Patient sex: M
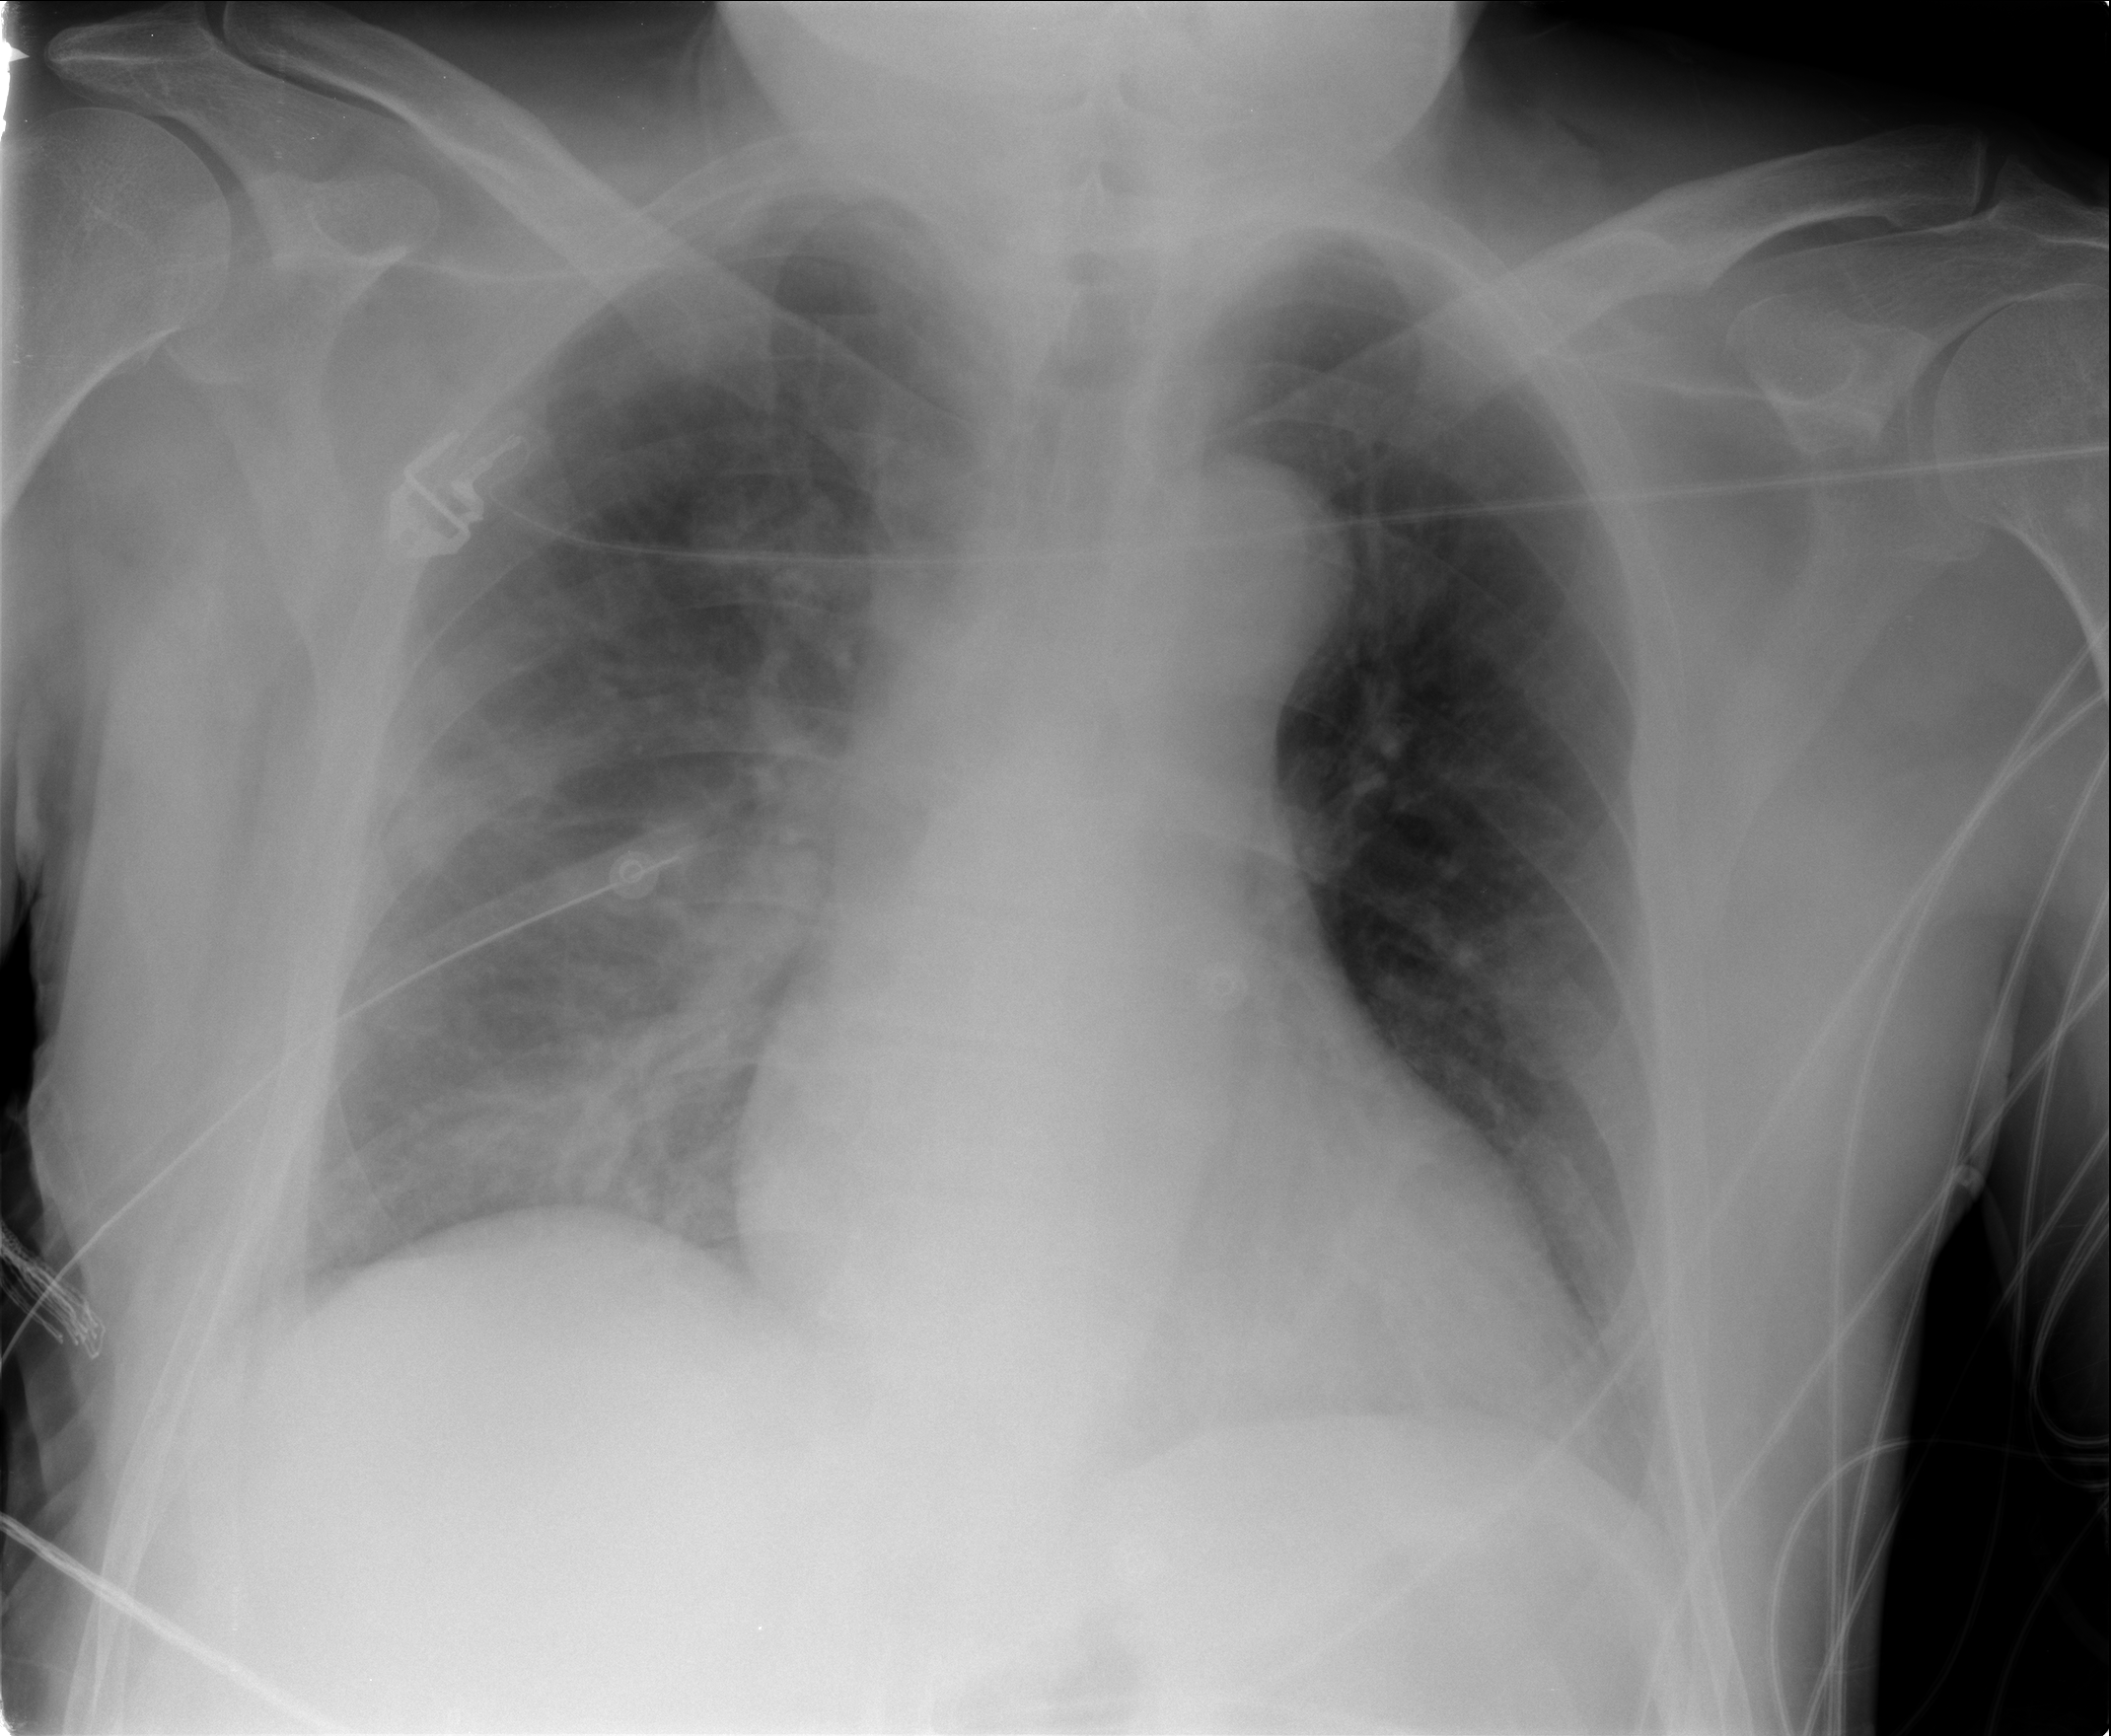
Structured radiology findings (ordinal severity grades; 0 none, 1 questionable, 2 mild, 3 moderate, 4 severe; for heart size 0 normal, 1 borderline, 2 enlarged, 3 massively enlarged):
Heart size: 1
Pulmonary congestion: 0
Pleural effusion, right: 2
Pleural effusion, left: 0
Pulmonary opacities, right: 0
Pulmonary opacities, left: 0
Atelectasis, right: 3
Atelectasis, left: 0